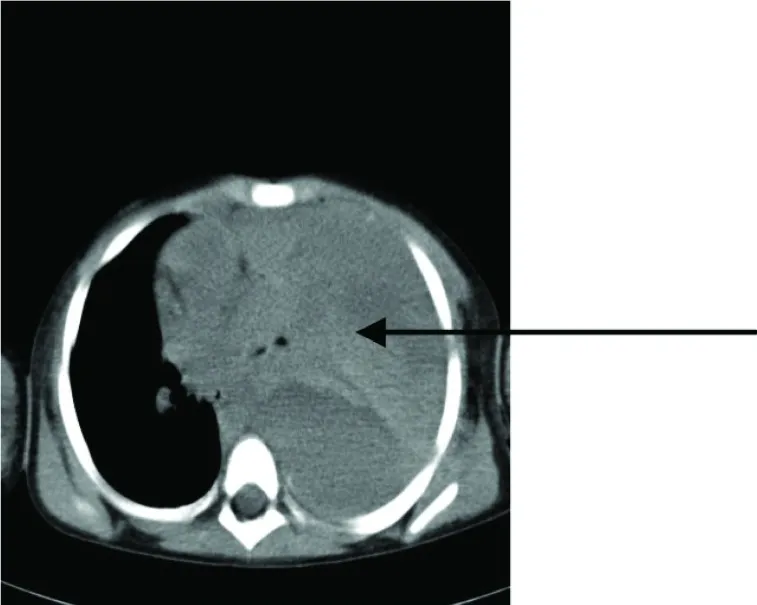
CT scan of thorax recorded on the 15th day of disease: massive left-sided hemothorax with atelectatic lung (arrow) that eventually required surgical treatment, as well as a careful strategy of protective invasive mechanical ventilation.
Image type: radiology (ct)